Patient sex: F
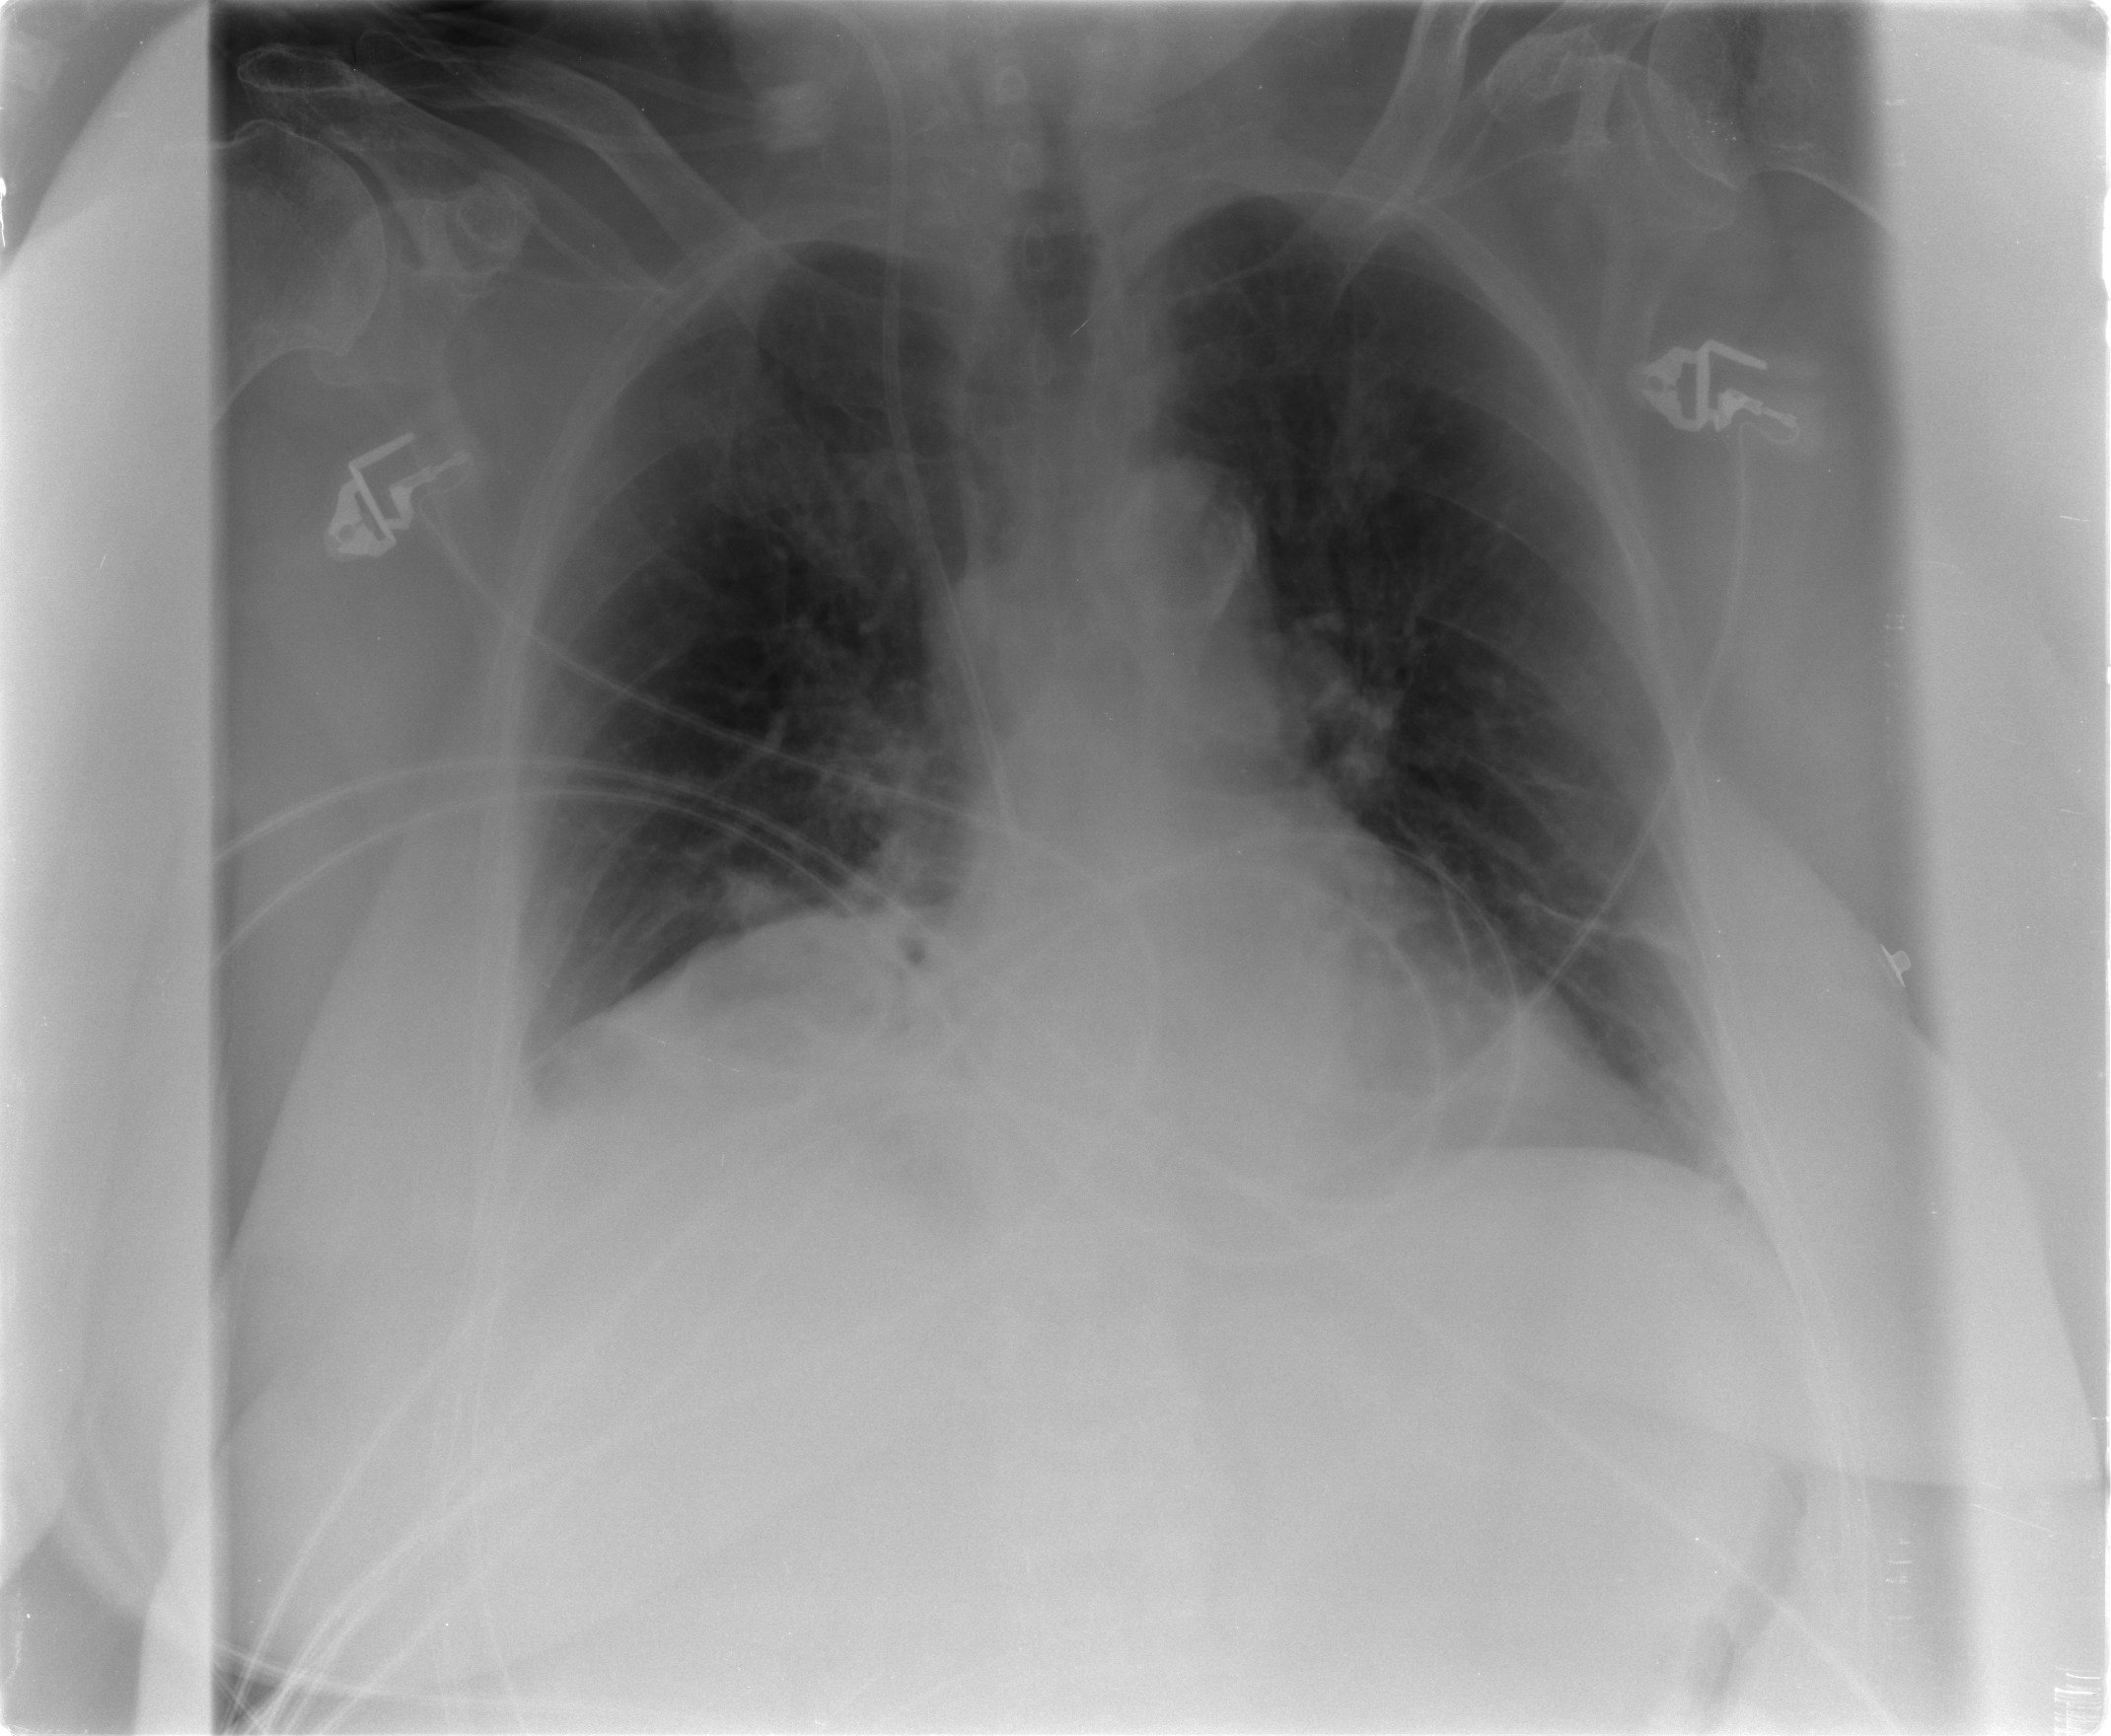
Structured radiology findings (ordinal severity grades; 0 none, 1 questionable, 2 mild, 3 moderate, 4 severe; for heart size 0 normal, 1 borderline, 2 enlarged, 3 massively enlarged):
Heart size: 2
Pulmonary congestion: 2
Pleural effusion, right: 0
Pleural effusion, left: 1
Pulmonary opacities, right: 2
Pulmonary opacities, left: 0
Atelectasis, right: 2
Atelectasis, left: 2